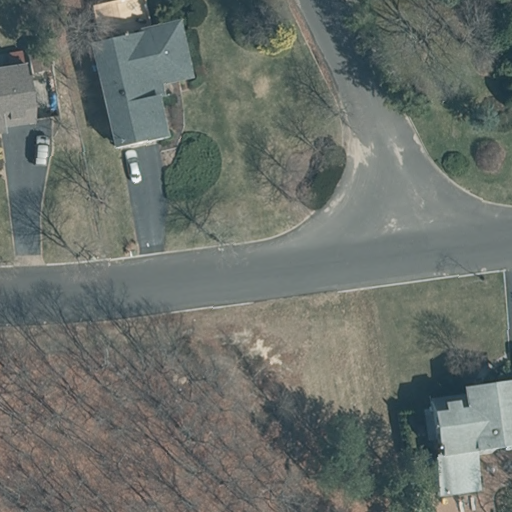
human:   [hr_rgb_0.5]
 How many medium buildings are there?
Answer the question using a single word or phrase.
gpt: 3

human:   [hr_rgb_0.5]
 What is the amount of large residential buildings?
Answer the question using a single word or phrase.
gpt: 0

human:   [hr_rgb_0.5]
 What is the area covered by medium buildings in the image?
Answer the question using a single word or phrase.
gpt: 927m2

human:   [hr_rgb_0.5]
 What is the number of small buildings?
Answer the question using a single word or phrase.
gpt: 0

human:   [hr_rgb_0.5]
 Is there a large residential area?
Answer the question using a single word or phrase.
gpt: yes

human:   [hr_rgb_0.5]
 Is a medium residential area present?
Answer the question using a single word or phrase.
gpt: no

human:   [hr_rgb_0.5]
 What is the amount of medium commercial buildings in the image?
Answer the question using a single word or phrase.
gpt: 0

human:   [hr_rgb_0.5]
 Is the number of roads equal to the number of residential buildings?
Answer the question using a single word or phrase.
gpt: no

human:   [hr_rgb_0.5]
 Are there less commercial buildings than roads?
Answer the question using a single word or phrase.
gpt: yes

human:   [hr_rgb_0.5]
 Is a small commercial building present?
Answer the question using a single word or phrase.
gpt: no

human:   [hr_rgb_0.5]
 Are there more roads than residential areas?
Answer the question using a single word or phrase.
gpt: yes

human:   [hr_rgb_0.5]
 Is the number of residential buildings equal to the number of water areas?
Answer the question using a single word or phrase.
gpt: no

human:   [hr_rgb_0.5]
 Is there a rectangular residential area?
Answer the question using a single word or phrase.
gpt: yes

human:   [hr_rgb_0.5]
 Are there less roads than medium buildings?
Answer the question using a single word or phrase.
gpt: yes

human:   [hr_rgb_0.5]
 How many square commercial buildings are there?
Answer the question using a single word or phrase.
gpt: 0

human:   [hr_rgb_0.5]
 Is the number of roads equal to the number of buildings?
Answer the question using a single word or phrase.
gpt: no

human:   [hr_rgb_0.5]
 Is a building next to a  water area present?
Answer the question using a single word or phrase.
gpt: no

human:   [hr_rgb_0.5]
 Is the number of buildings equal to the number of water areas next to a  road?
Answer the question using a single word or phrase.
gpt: no

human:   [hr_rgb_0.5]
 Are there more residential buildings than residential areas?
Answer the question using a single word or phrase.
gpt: yes

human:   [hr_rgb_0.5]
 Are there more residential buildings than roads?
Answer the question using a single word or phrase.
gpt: yes

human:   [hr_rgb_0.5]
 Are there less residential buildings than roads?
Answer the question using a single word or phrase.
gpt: no

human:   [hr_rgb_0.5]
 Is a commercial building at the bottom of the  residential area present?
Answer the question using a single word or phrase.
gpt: no

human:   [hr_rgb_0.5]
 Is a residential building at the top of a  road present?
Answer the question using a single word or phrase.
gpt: yes

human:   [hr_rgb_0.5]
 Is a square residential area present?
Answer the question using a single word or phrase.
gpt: no

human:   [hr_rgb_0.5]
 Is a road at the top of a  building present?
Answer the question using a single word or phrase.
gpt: yes

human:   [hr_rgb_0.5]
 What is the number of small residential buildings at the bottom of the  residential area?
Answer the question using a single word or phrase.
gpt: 0

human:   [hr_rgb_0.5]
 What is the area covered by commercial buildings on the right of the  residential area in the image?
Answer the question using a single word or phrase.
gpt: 0m2

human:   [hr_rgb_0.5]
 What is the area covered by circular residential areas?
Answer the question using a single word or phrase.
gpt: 0m2

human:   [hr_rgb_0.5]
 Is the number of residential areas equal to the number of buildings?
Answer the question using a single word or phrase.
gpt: no

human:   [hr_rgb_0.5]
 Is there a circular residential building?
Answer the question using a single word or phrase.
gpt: no

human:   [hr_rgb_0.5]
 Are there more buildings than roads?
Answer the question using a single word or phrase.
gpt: yes

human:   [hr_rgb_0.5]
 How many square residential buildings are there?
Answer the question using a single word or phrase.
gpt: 0

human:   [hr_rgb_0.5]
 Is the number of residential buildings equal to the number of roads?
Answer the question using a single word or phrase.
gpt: no

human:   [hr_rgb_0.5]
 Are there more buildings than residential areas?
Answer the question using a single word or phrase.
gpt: yes

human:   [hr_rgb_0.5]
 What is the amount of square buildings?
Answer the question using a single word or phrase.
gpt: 0

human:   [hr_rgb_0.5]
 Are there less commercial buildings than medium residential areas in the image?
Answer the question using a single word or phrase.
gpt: no